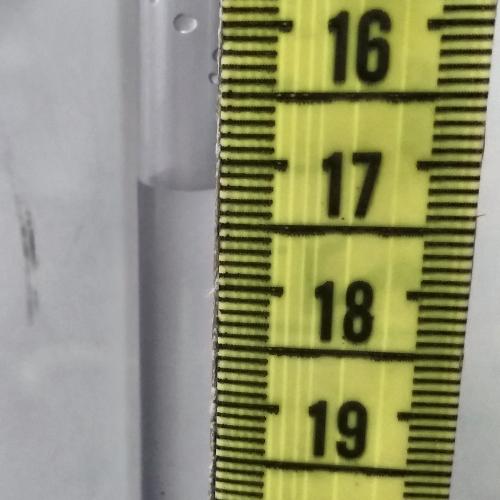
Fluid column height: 17.2 cm